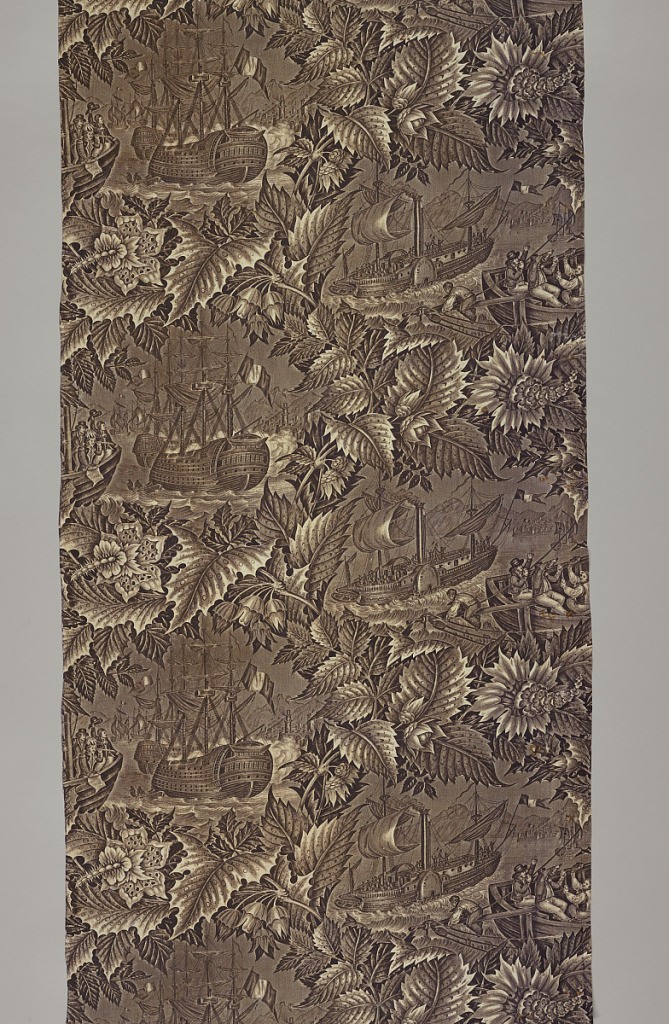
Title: Le Meteore
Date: ca. 1840
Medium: cotton Technique: printed by engraved roller on plain weave
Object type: Textile
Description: Ships making war on what appears to be a Turkish town within a grid of leaves an blossoms of exotic plants. In purple/brown on white.